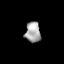
Tissue: lung
Cell type: Others
Senescence score: 0.1997
Nuclear area (px): 308
Mean DAPI intensity: 165.779